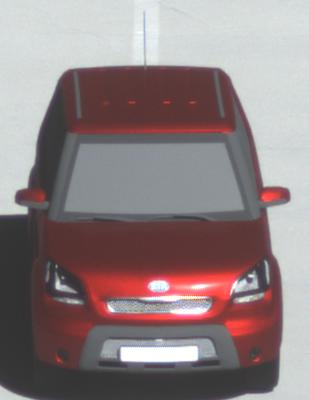
Make: KIA
Model: Soul 1.6
Detailed model: Soul (AM)
Model produced from: 2009/02
Model produced until: 2009/11
Doors: 5
Color: red
Road condition: dry road
Daytime: morning or afternoon
Contrast: high contrast